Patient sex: F
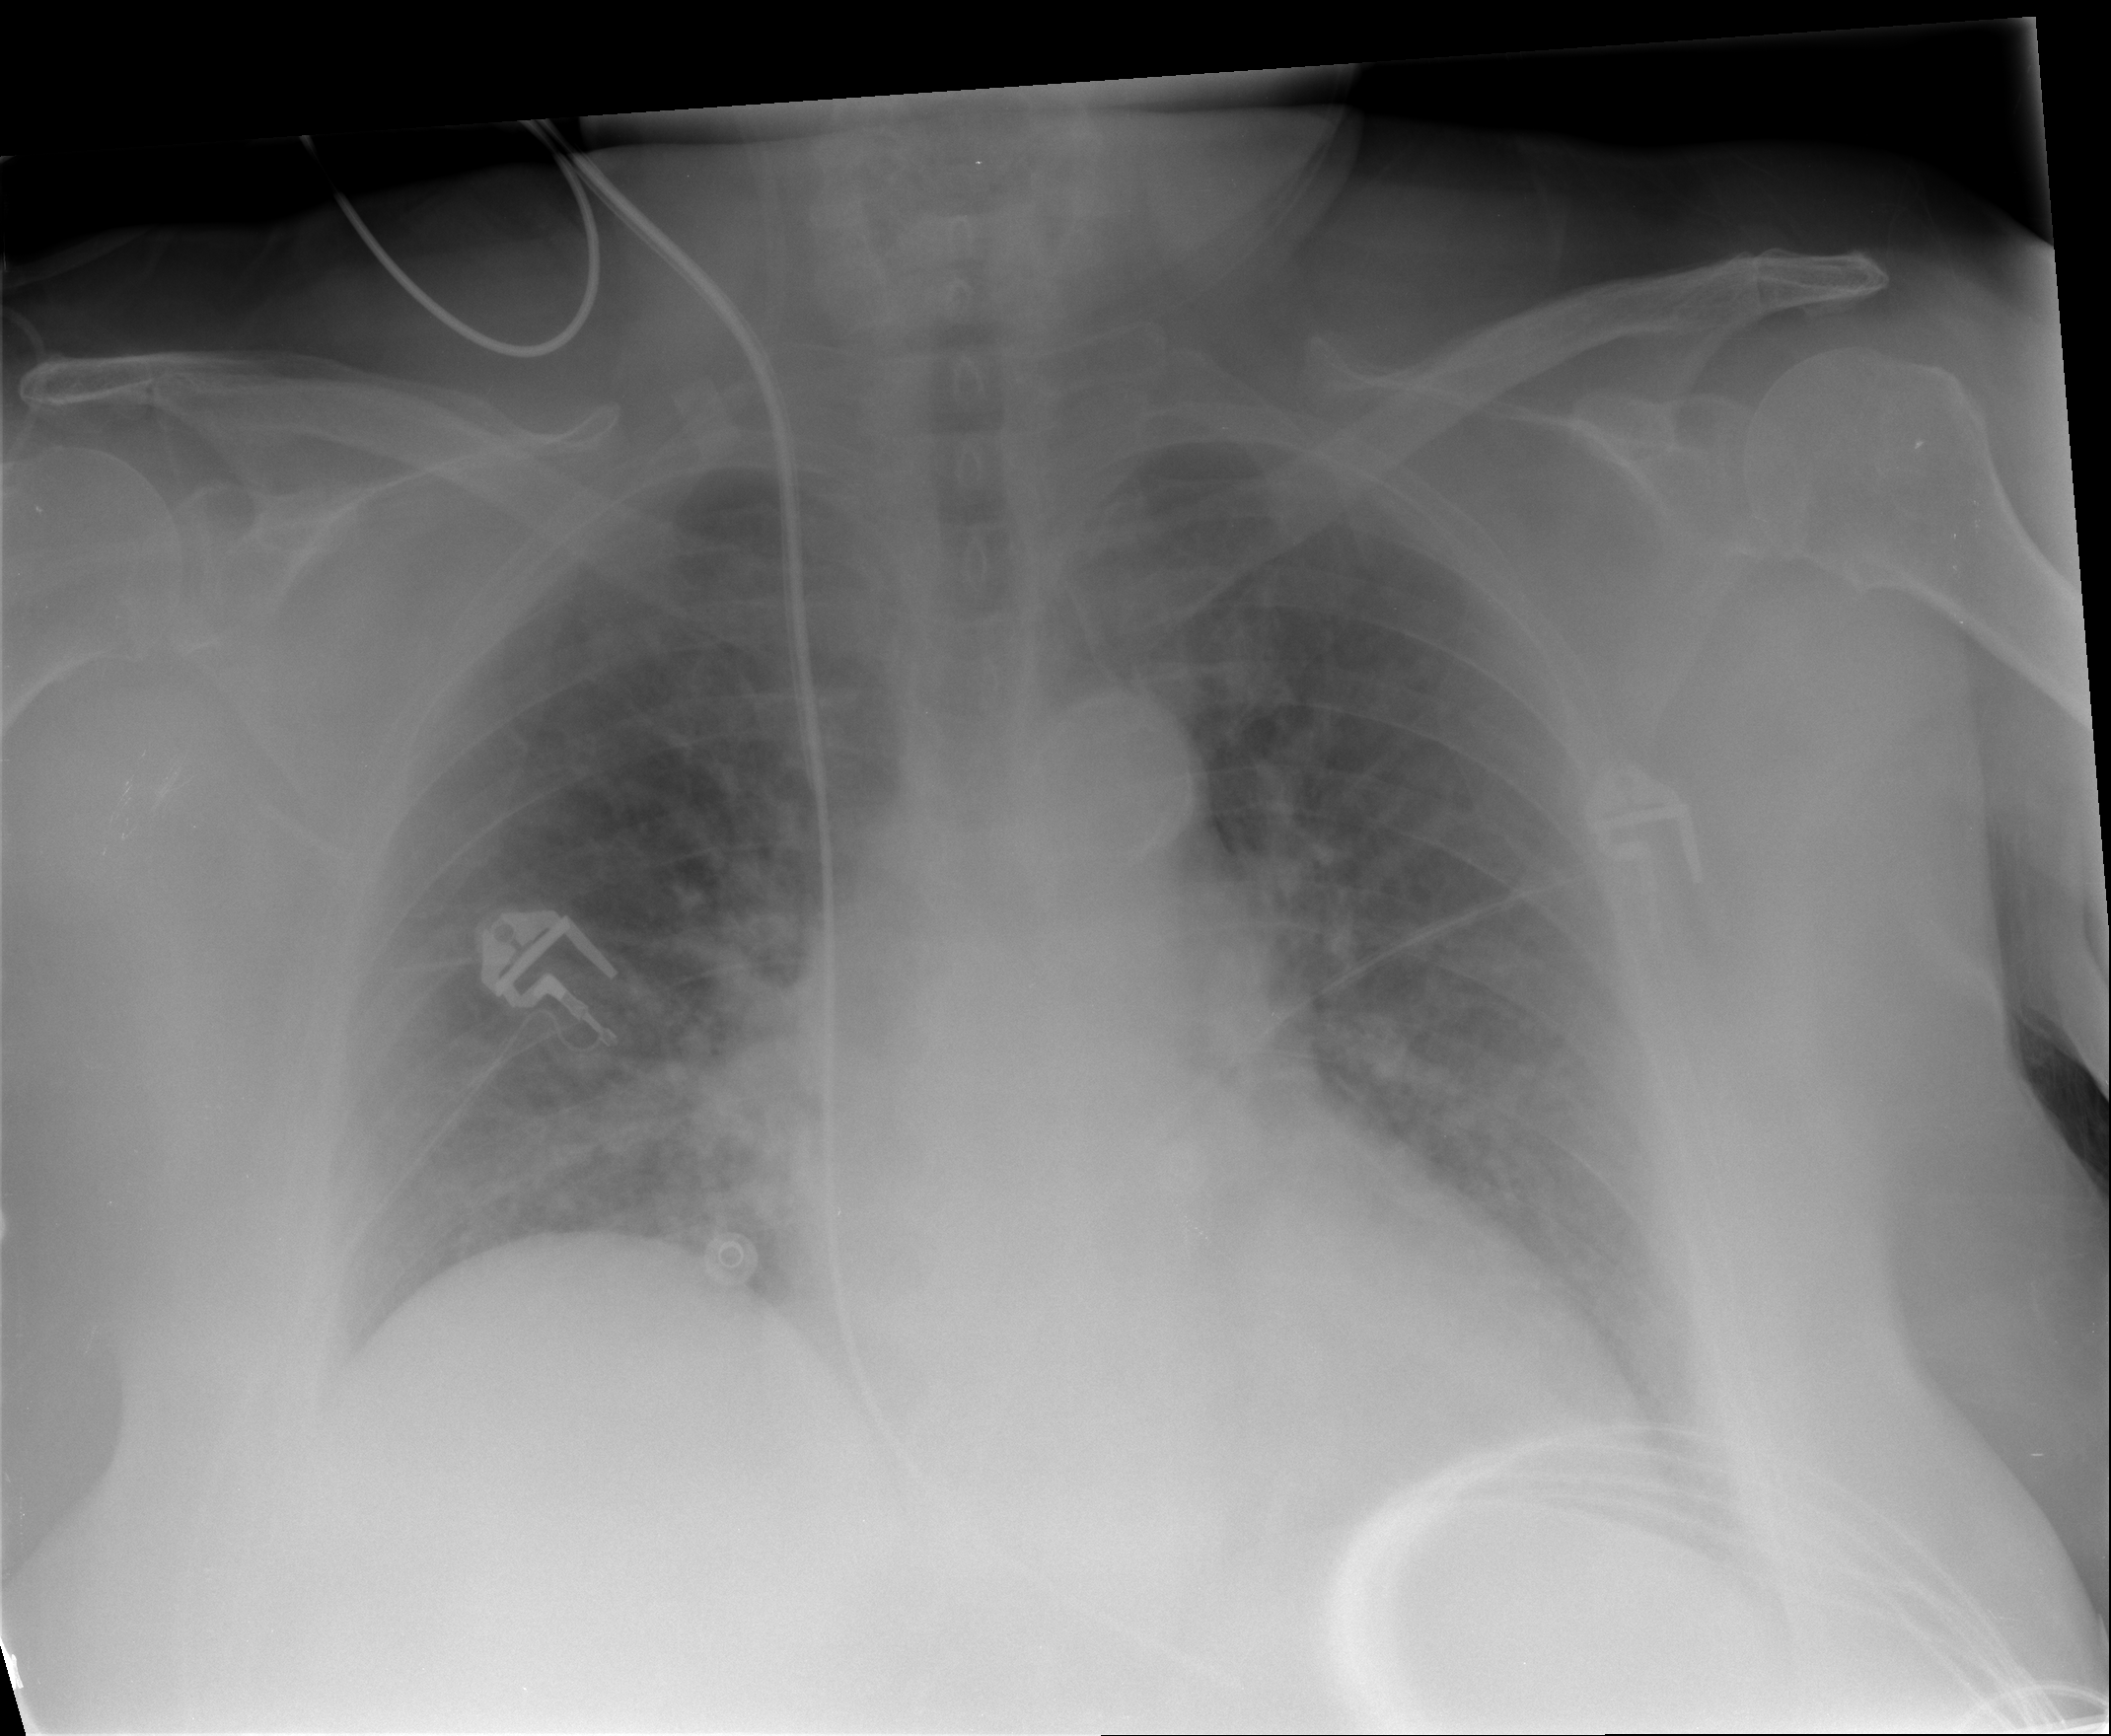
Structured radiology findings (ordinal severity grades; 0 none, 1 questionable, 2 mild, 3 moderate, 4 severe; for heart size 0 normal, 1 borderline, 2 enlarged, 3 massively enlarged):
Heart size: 2
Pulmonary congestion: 2
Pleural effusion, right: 1
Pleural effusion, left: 0
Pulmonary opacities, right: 2
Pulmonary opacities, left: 2
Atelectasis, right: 2
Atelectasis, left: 2